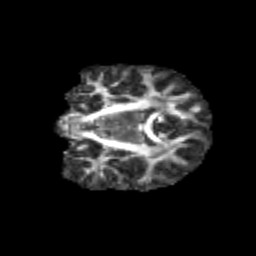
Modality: FA
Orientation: coronal
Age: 9
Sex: male
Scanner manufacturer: siemens
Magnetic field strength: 3 T
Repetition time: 3.8 s
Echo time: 0.07 s